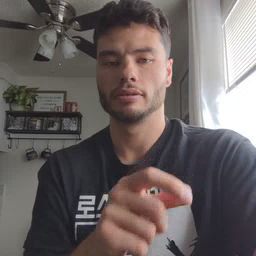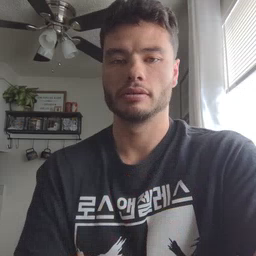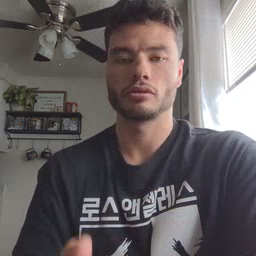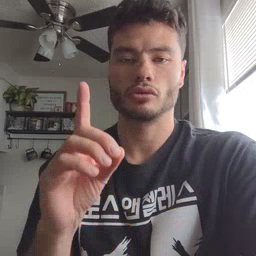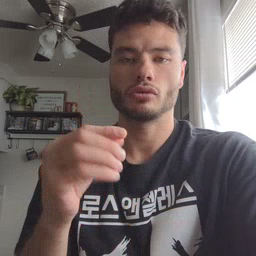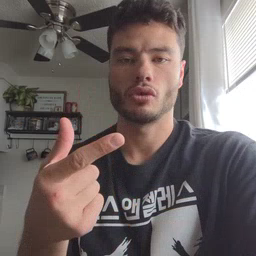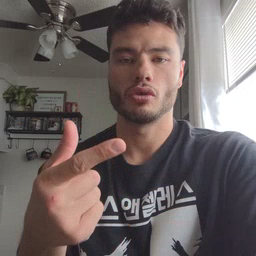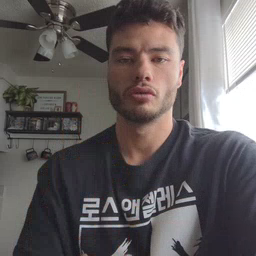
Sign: dog